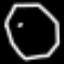
Label: octagon